Aerial crown-view tile of a tropical tree (Barro Colorado Island, Panama), acquired 20250317:
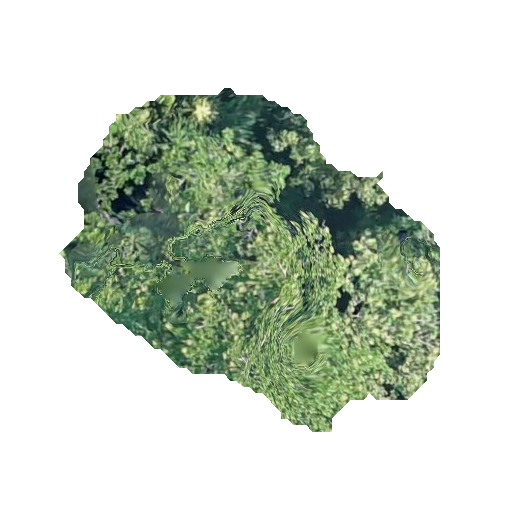
Species: Anacardium excelsum
GBIF accepted scientific name: Anacardium excelsum
Crown area: 127.522 m²